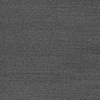
Atmospheric dust classification: dusty